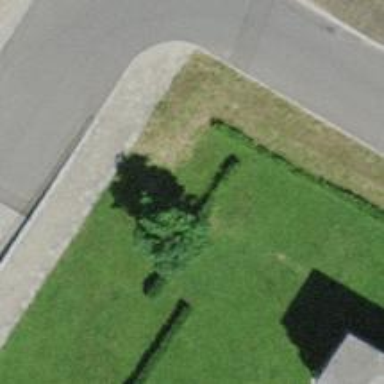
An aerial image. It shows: Hedge barrier.